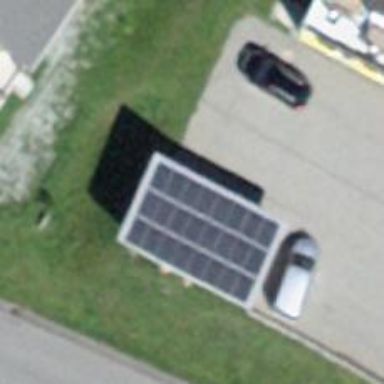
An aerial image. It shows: Charging station.